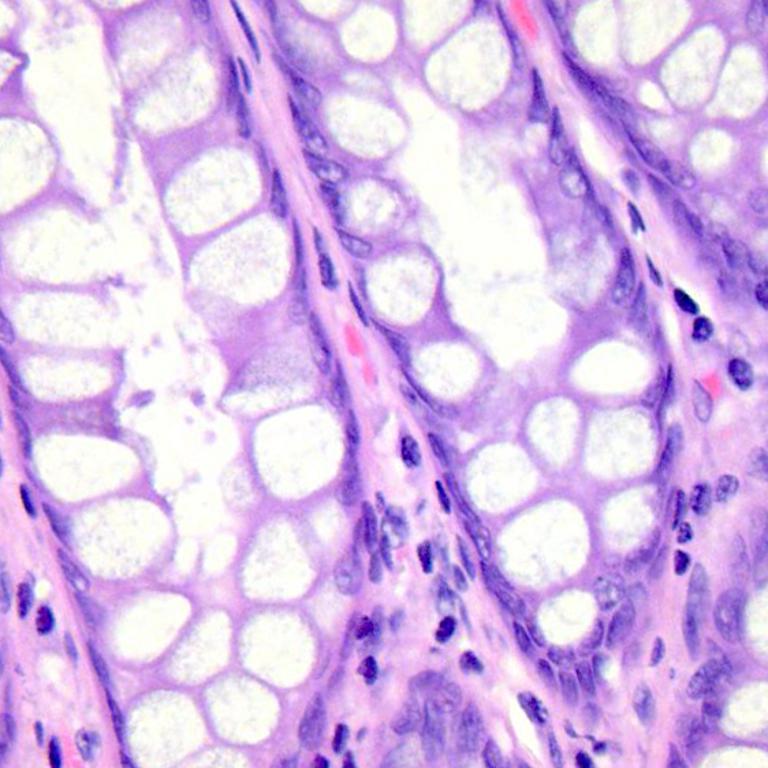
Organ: colon
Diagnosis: benign